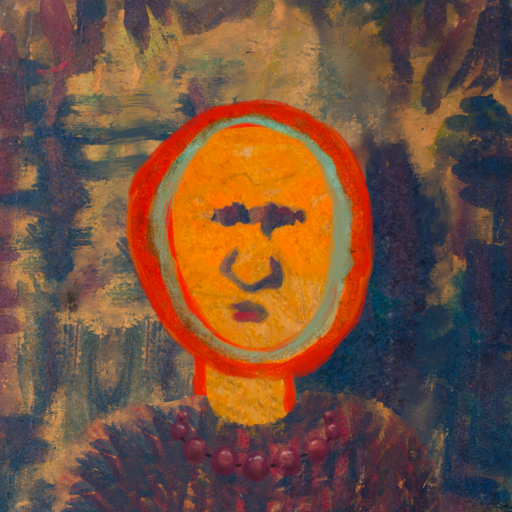
Background: InTheSun, Head And Neck Front: Sisters, Face Front: In_The_Sun, Bust: In_The_Sun, Hair Front: Sisters, Head Accessory: Blank, Second Necklace: Blank, Necklace: Irani_2, Baby: Blank